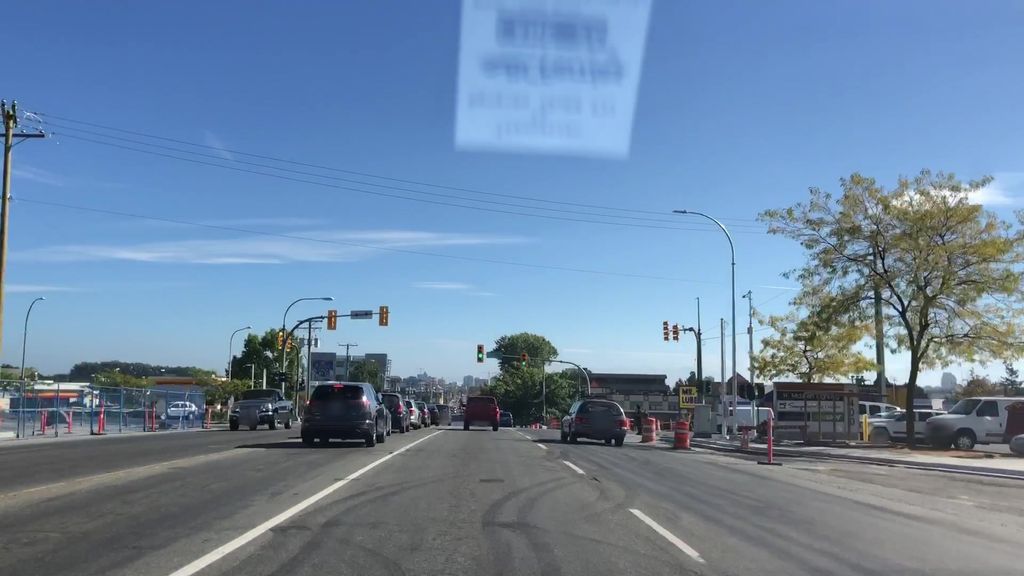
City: victoria